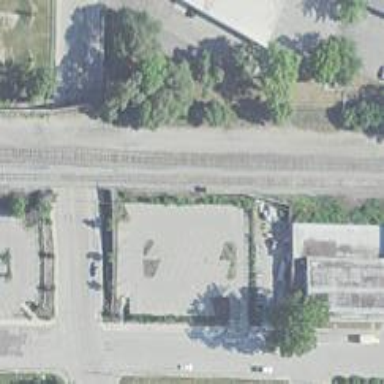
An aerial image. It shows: Railway siding for service.